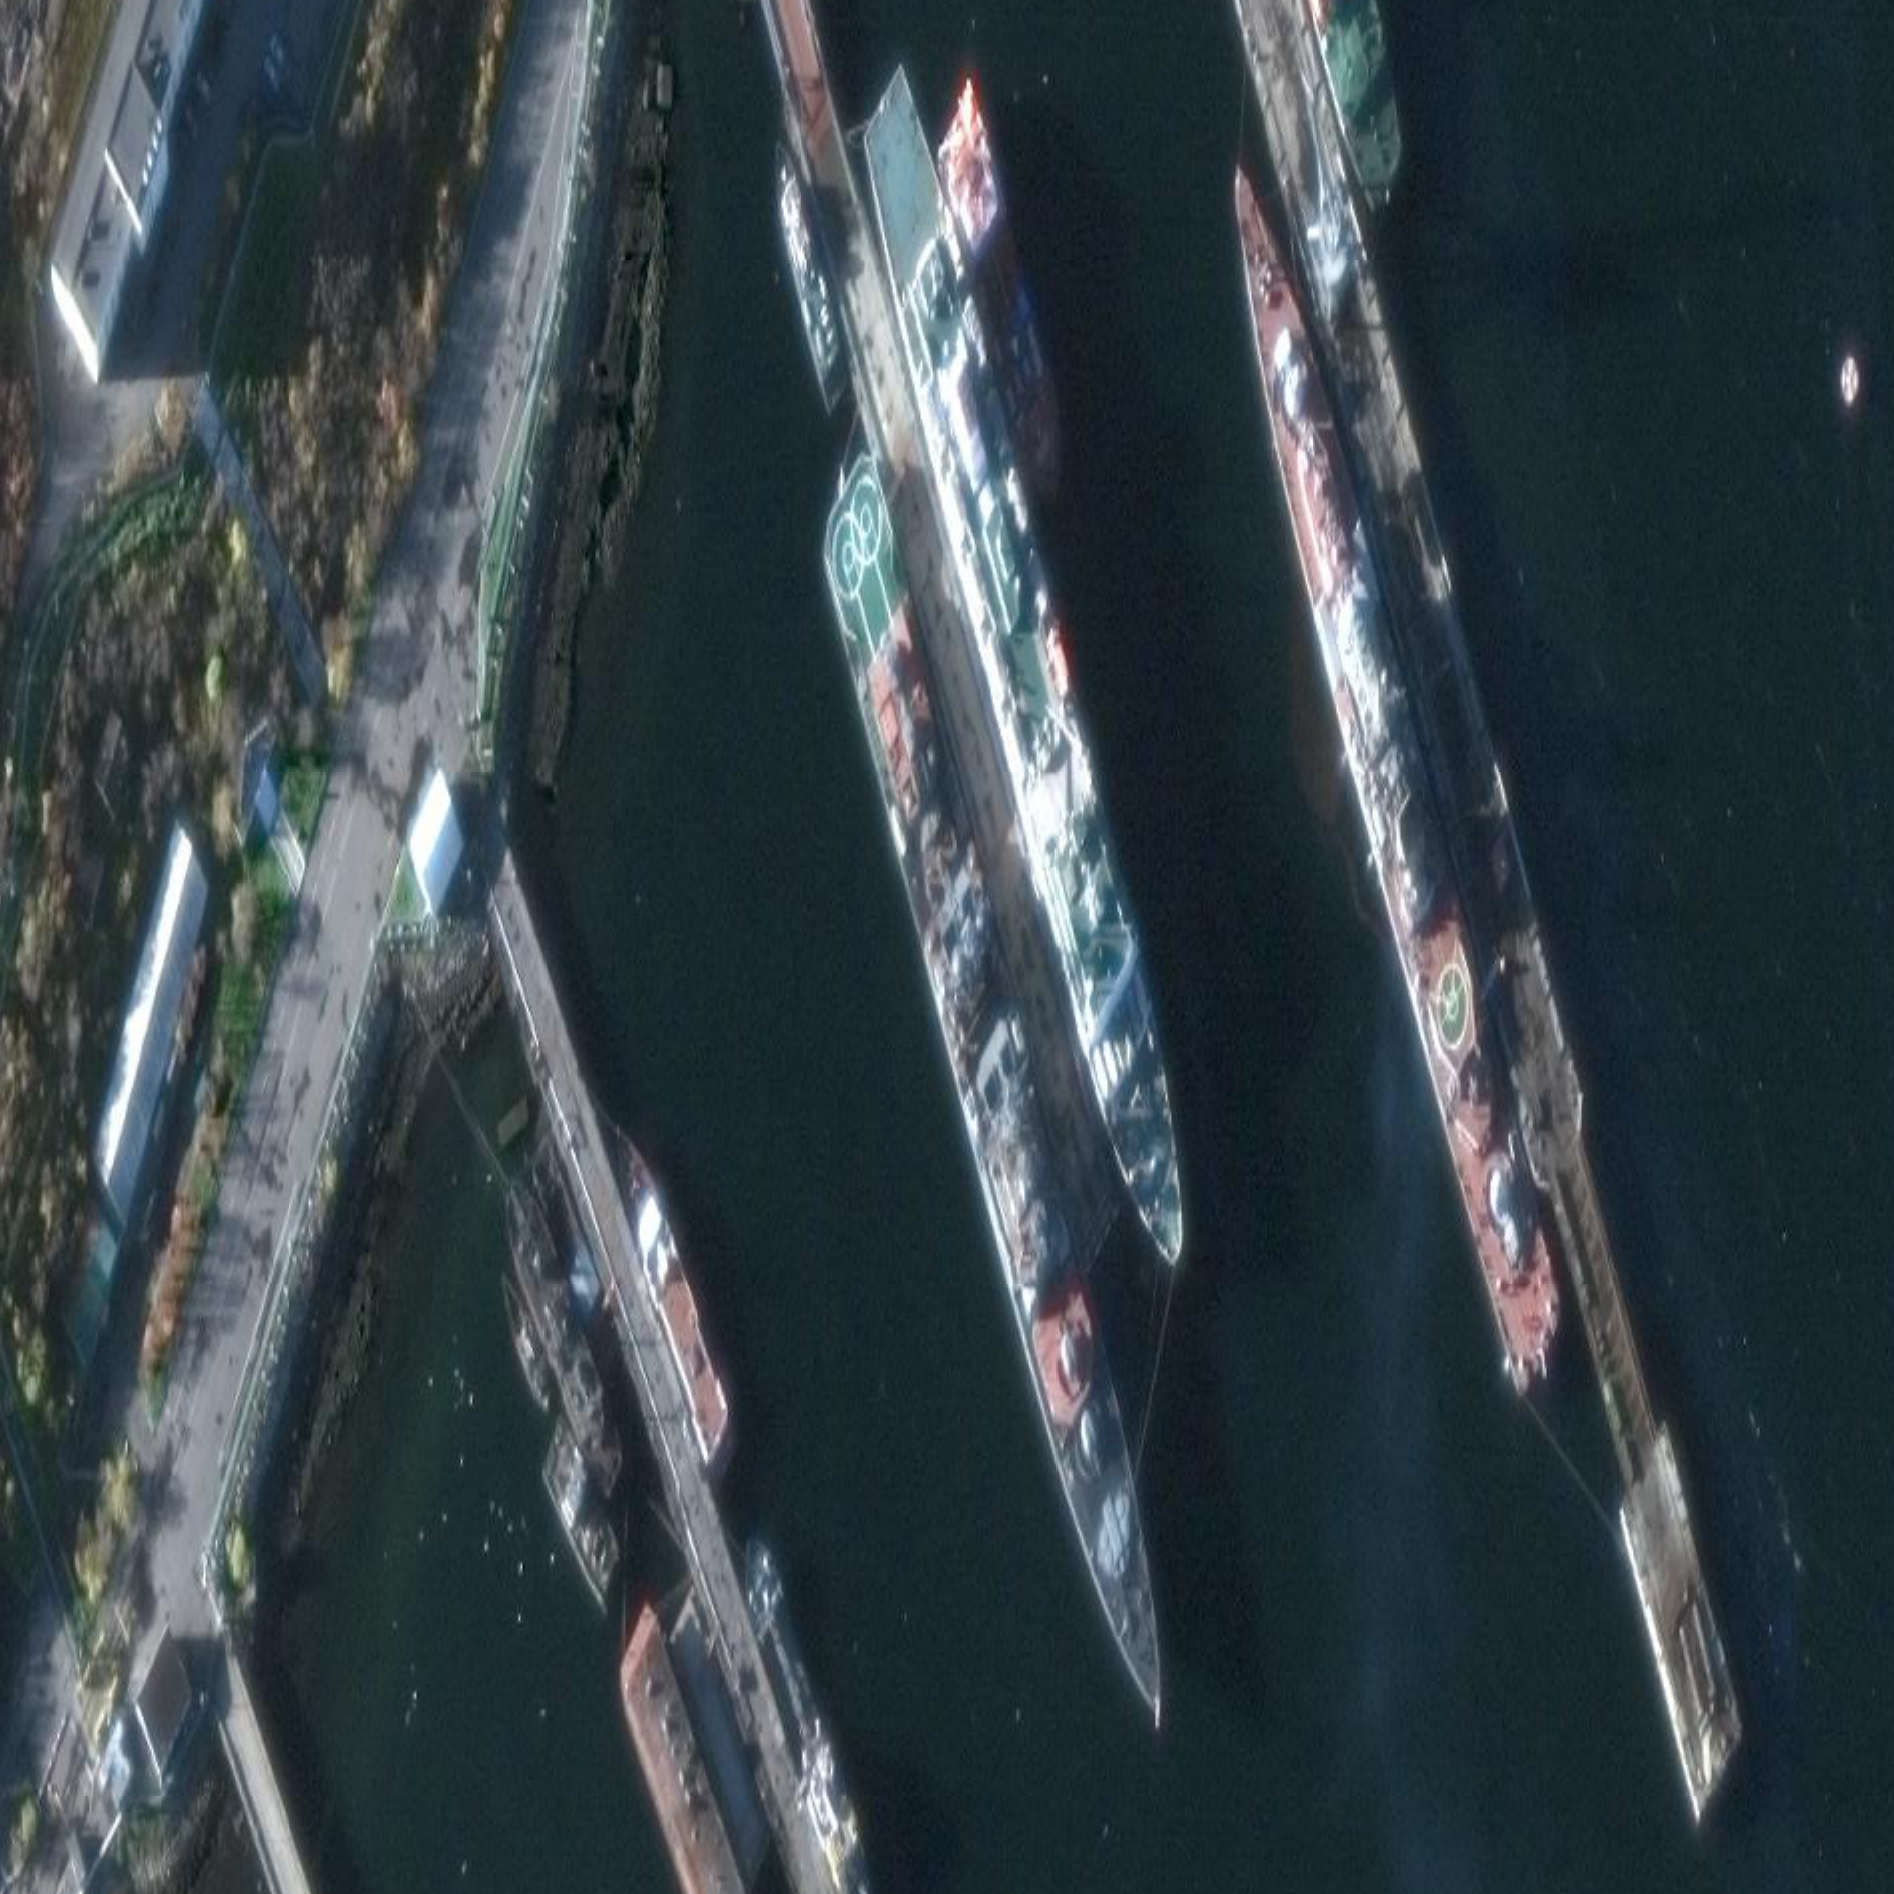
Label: cruiser